Question: I have such code:
'''
<div style="position:relative">
<div style="float:left; width: 183px; background-color:#c1cba9; color: #000000;"><img border="0" alt="Product categories" title="Product categories" src="http://www.gvcdigital.co.uk/images/graphic/categrieshead.png" width="179" height="43"><br />
<div style="margin-left: 10;"><ul><li><a href="/Digi-Spot/Sound-Vision-/_i.html?_sacat=293&amp;_sid=560455030&amp;_trksid=p4634.c0.m322">Sound &amp; Vision</a><span class="cnt"> (9943)</span></li><ul class="lev2"><li><a href="/Digi-Spot/TV-Home-Audio-Accessories-/_i.html?_sacat=14961&amp;_sid=560455030&amp;_trksid=p4634.c0.m322">TV &amp; Home Audio Accessories</a><span class="cnt"> (4056)</span></li><li><a href="/Digi-Spot/Performance-DJ-Equipment-/_i.html?_sacat=48458&amp;_sid=560455030&amp;_trksid=p4634.c0.m322">Performance &amp; DJ Equipment</a><span class="cnt"> (1893)</span></li><li><a href="/Digi-Spot/Multipurpose-Batteries-Power-/_i.html?_sacat=48446&amp;_sid=560455030&amp;_trksid=p4634.c0.m322">Multipurpose Batteries &amp; Power</a><span class="cnt"> (1571)</span></li></ul><li class="morelnk"><a href="/Digi-Spot/Sound-Vision-/_i.html?_sacat=293&amp;_sasi=1&amp;_sid=560455030&amp;_trksid=p4634.c0.m322">more...</a></li><li><a href="/Digi-Spot/Business-Office-Industrial-/_i.html?_sacat=12576&amp;_sid=560455030&amp;_trksid=p4634.c0.m322">Business, Office &amp; Industrial</a><span class="cnt"> (2530)</span></li><ul class="lev2"><li><a href="/Digi-Spot/Building-Materials-Supplies-/_i.html?_sacat=41498&amp;_sid=560455030&amp;_trksid=p4634.c0.m322">Building Materials &amp; Supplies</a><span class="cnt"> (2168)</span></li><li><a href="/Digi-Spot/Electrical-Test-Equipment-/_i.html?_sacat=92074&amp;_sid=560455030&amp;_trksid=p4634.c0.m322">Electrical &amp; Test Equipment</a><span class="cnt"> (107)</span></li><li><a href="/Digi-Spot/Industrial-Tools-/_i.html?_sacat=64808&amp;_sid=560455030&amp;_trksid=p4634.c0.m322">Industrial Tools</a><span class="cnt"> (92)</span></li></ul><li class="morelnk"><a href="/Digi-Spot/Business-Office-Industrial-/_i.html?_sacat=12576&amp;_sasi=1&amp;_sid=560455030&amp;_trksid=p4634.c0.m322">more...</a></li><li><a href="/Digi-Spot/Computers-Tablets-Networking-/_i.html?_sacat=58058&amp;_sid=560455030&amp;_trksid=p4634.c0.m322">Computers/Tabl&#8203;ets &amp; Networking</a><span class="cnt"> (1655)</span></li><ul class="lev2"><li><a href="/Digi-Spot/Cables-Connectors-/_i.html?_sacat=31491&amp;_sid=560455030&amp;_trksid=p4634.c0.m322">Cables &amp; Connectors</a><span class="cnt"> (1328)</span></li><li><a href="/Digi-Spot/Laptop-Desktop-Accessories-/_i.html?_sacat=31530&amp;_sid=560455030&amp;_trksid=p4634.c0.m322">Laptop &amp; Desktop Accessories</a><span class="cnt"> (262)</span></li><li><a href="/Digi-Spot/Other-Computing-Networking-/_i.html?_sacat=162&amp;_sid=560455030&amp;_trksid=p4634.c0.m322">Other Computing &amp; Networking</a><span class="cnt"> (33)</span></li></ul><li class="morelnk"><a href="/Digi-Spot/Computers-Tablets-Networking-/_i.html?_sacat=58058&amp;_sasi=1&amp;_sid=560455030&amp;_trksid=p4634.c0.m322">more...</a></li></ul><div class="link"><br><a href="/Digi-Spot/_i.html?_sasi=1&amp;_sid=560455030&amp;_trksid=p4634.c0.m322">See all items in the store</a></div></div><br />
<img border="0" src="http://www.gvcdigital.co.uk/images/graphic/catbot.png" width="179" height="17"></div>
<div style="float:left; width: 480px; height:100px; text-align: center; background-color:#d6d6a4;"><img border="0" src="http://www.gvcdigital.co.uk/images/graphic/description.png" width="232" height="81"><br /><div style="text-align: left; margin-left: 10;">[[Description]]</div></div>
<div style="float:left; width: 324px; height:100px; text-align: center; ">
<div style="width: 324px; color: #ffffff; background-color:#6b8861; background-color:#d6d6a4;font-size : 34px;">[[Title]]</div>
<div style="width: 324px; color: #ffffff; background-color:#6b8861;"><div style="width: 320px; margin: 2 2 2 2; background-color:#ffffff;">[[Picture1]]</div><div style="width: 300px; height: 2px; background-color:#6b8861; color: #6b8861;"></div></div>
<div style="width: 324px; color: #801010; font-size : 40px; background-color:#d6d6a4;">Price: [[BuyItNowPrice]]</div>
</div>
</div>
<div style="clear: both; text-aling: center; width:985px;"><img border="0" src="graphic/buttom.png" width="524" height="42"></div>
'''
And result of it looks like this:

What could be the problem? I want that marked in red div to be in center of the bottom.
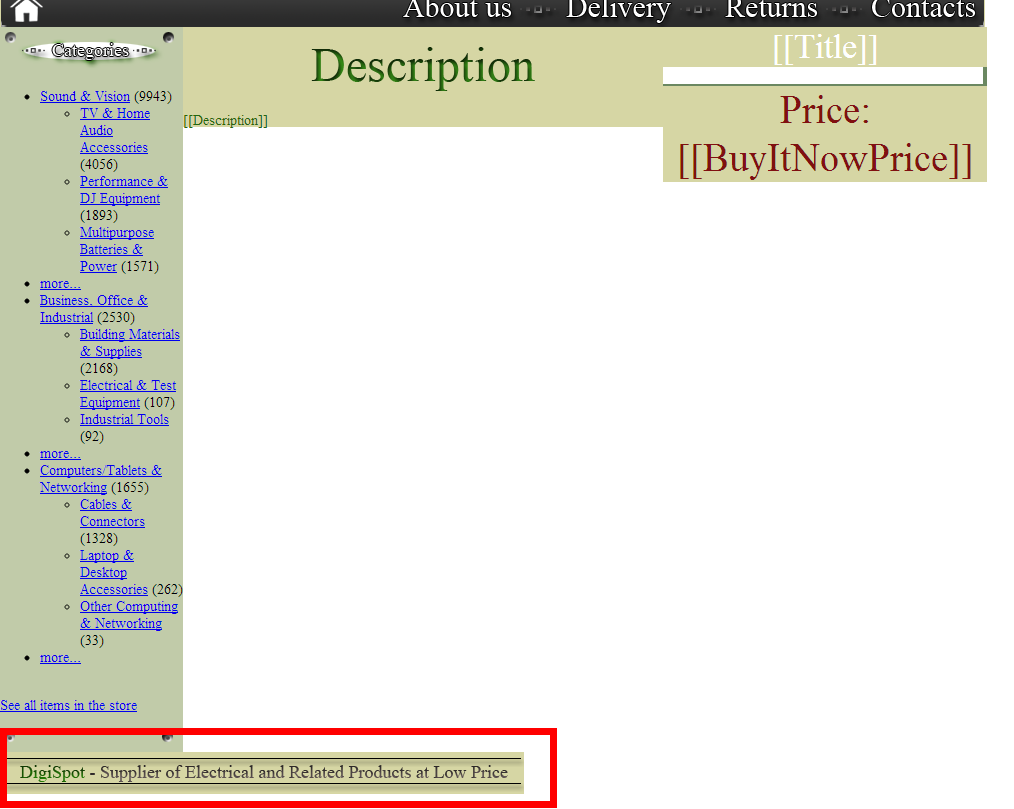
Answer: Add 'margin: 0 auto' to that div:
'''
<div style="clear: both; text-align: center; width:985px; margin: 0 auto;"><img border="0" src="graphic/buttom.png" width="524" height="42"></div>
'''